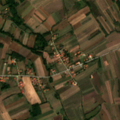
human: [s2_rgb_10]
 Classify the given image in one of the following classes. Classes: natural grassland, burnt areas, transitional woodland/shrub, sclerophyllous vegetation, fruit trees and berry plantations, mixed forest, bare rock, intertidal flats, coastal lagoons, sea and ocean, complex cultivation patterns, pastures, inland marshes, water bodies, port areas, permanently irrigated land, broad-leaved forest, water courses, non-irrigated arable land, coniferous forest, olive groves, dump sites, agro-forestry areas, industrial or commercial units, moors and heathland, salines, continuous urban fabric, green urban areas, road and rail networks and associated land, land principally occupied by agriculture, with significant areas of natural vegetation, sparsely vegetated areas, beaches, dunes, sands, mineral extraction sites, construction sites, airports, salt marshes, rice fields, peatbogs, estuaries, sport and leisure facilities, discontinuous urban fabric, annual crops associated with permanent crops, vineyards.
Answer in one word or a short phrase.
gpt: discontinuous urban fabric, non-irrigated arable land, complex cultivation patterns, land principally occupied by agriculture, with significant areas of natural vegetation